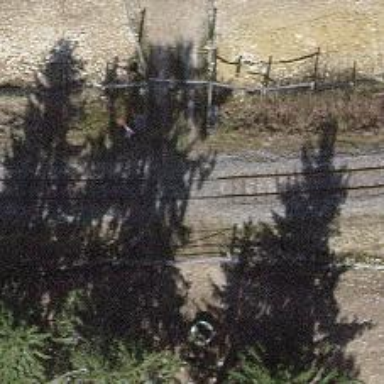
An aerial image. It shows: Railway level crossing.